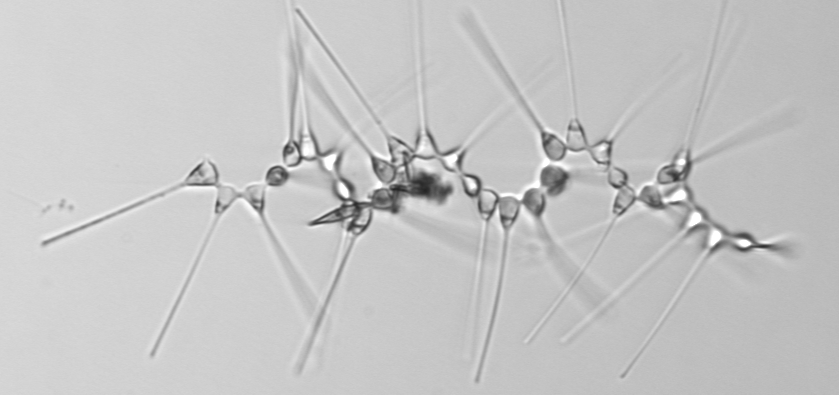
Label: Asterionellopsis_glacialis